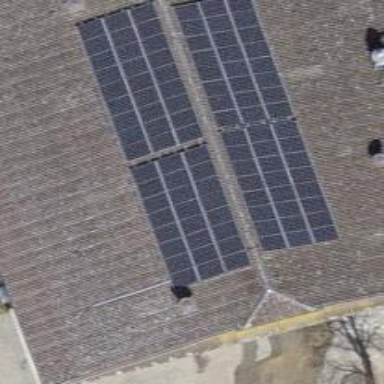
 consisting of solar photovoltaic panels."